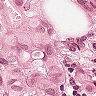
Metastatic tissue present: yes